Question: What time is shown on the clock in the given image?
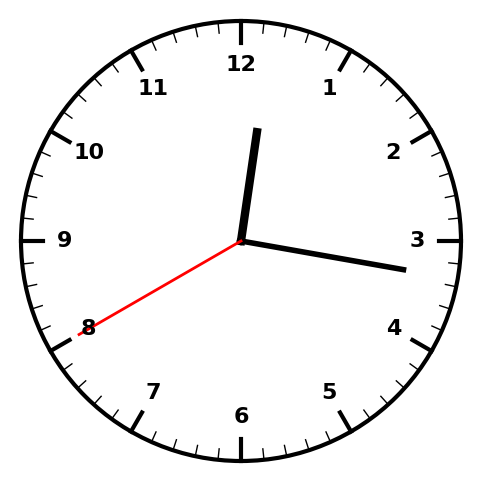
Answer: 12:16:40